Field crop: maize
Growth stage: 2
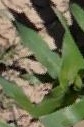
Species: maize